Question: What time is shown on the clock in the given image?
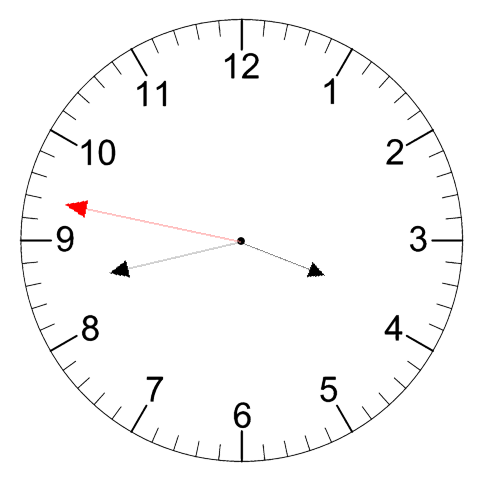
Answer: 03:42:47